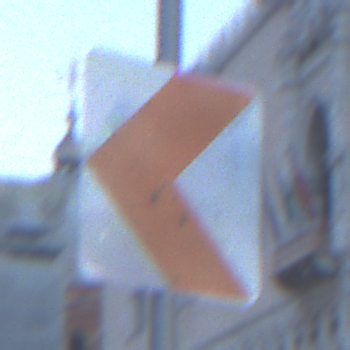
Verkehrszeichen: RichtungstafelnInKurvenKleinRechts
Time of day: Dawn
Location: Outdoor (Urban)
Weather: Clear
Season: NotSpecified
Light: Natural